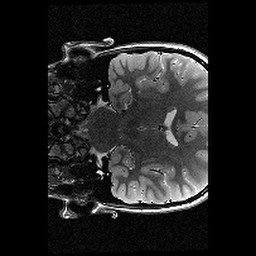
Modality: T2w
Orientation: coronal
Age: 10
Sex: female
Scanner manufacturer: siemens
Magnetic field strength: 3 T
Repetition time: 9.23 s
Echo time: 0.067 s